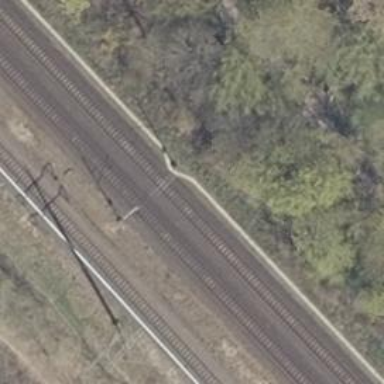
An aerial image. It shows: Milestone along the railway track with catenary mast.